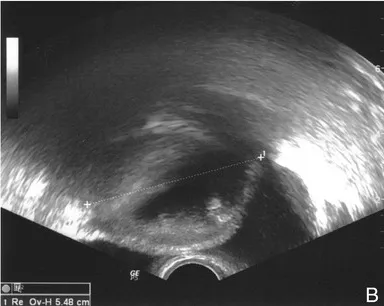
B; Transvaginal ultrasound shows the suspected tumor in the lower abdomen, measuring about 5.5 x 5.7 x 9.4 cm. The cyst has a solid as well as fluid content and an anechoic area behind the cyst. The bladder is not involved.
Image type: radiology (ultrasound)